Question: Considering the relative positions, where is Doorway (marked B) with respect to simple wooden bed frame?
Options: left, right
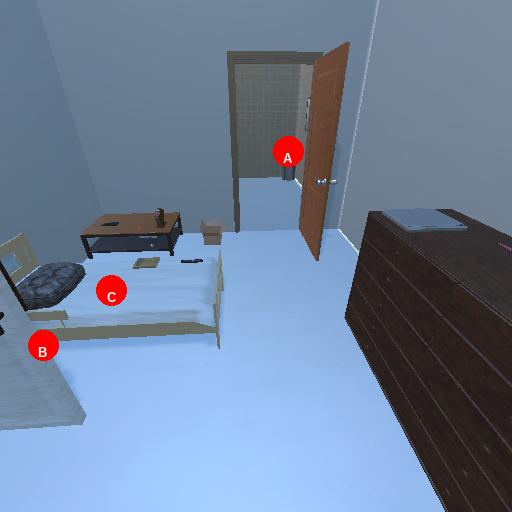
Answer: left